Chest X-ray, PA view. Patient: 28 years old, sex F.
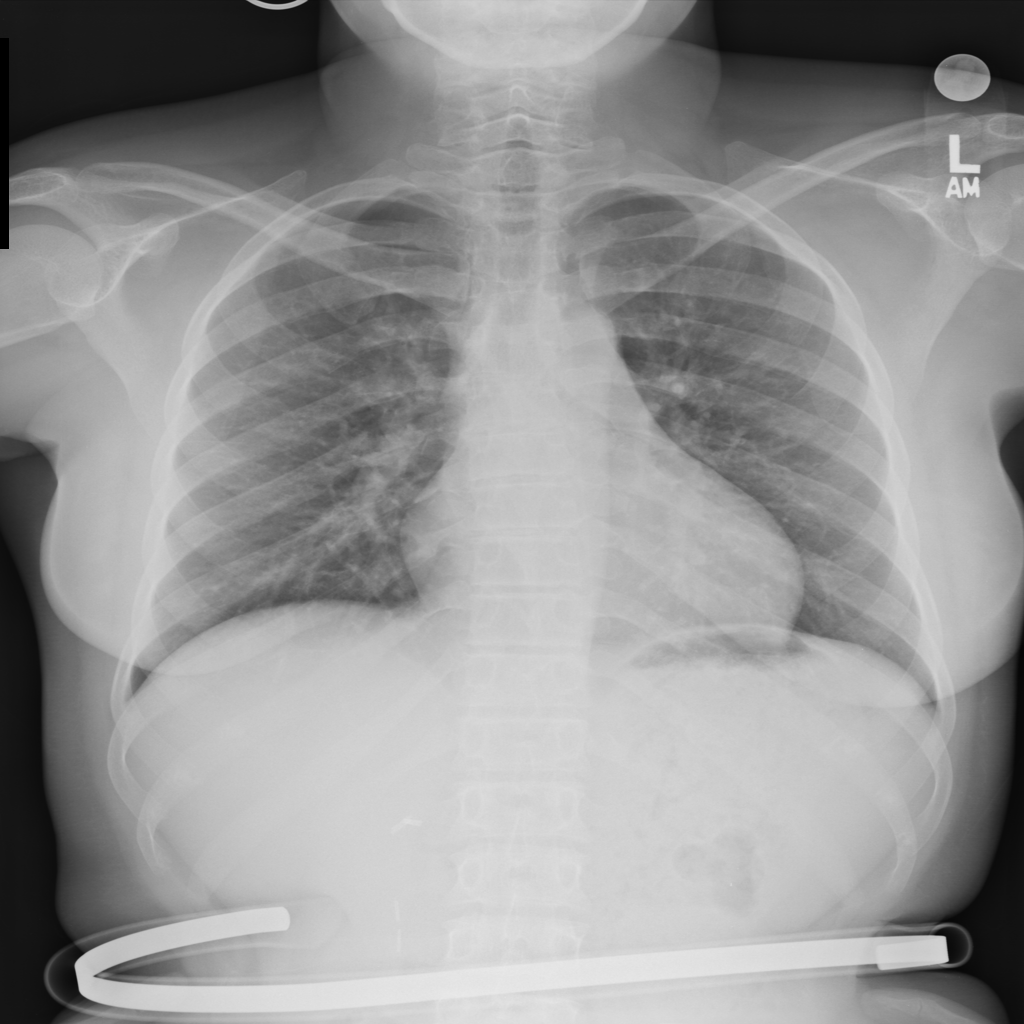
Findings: Cardiomegaly